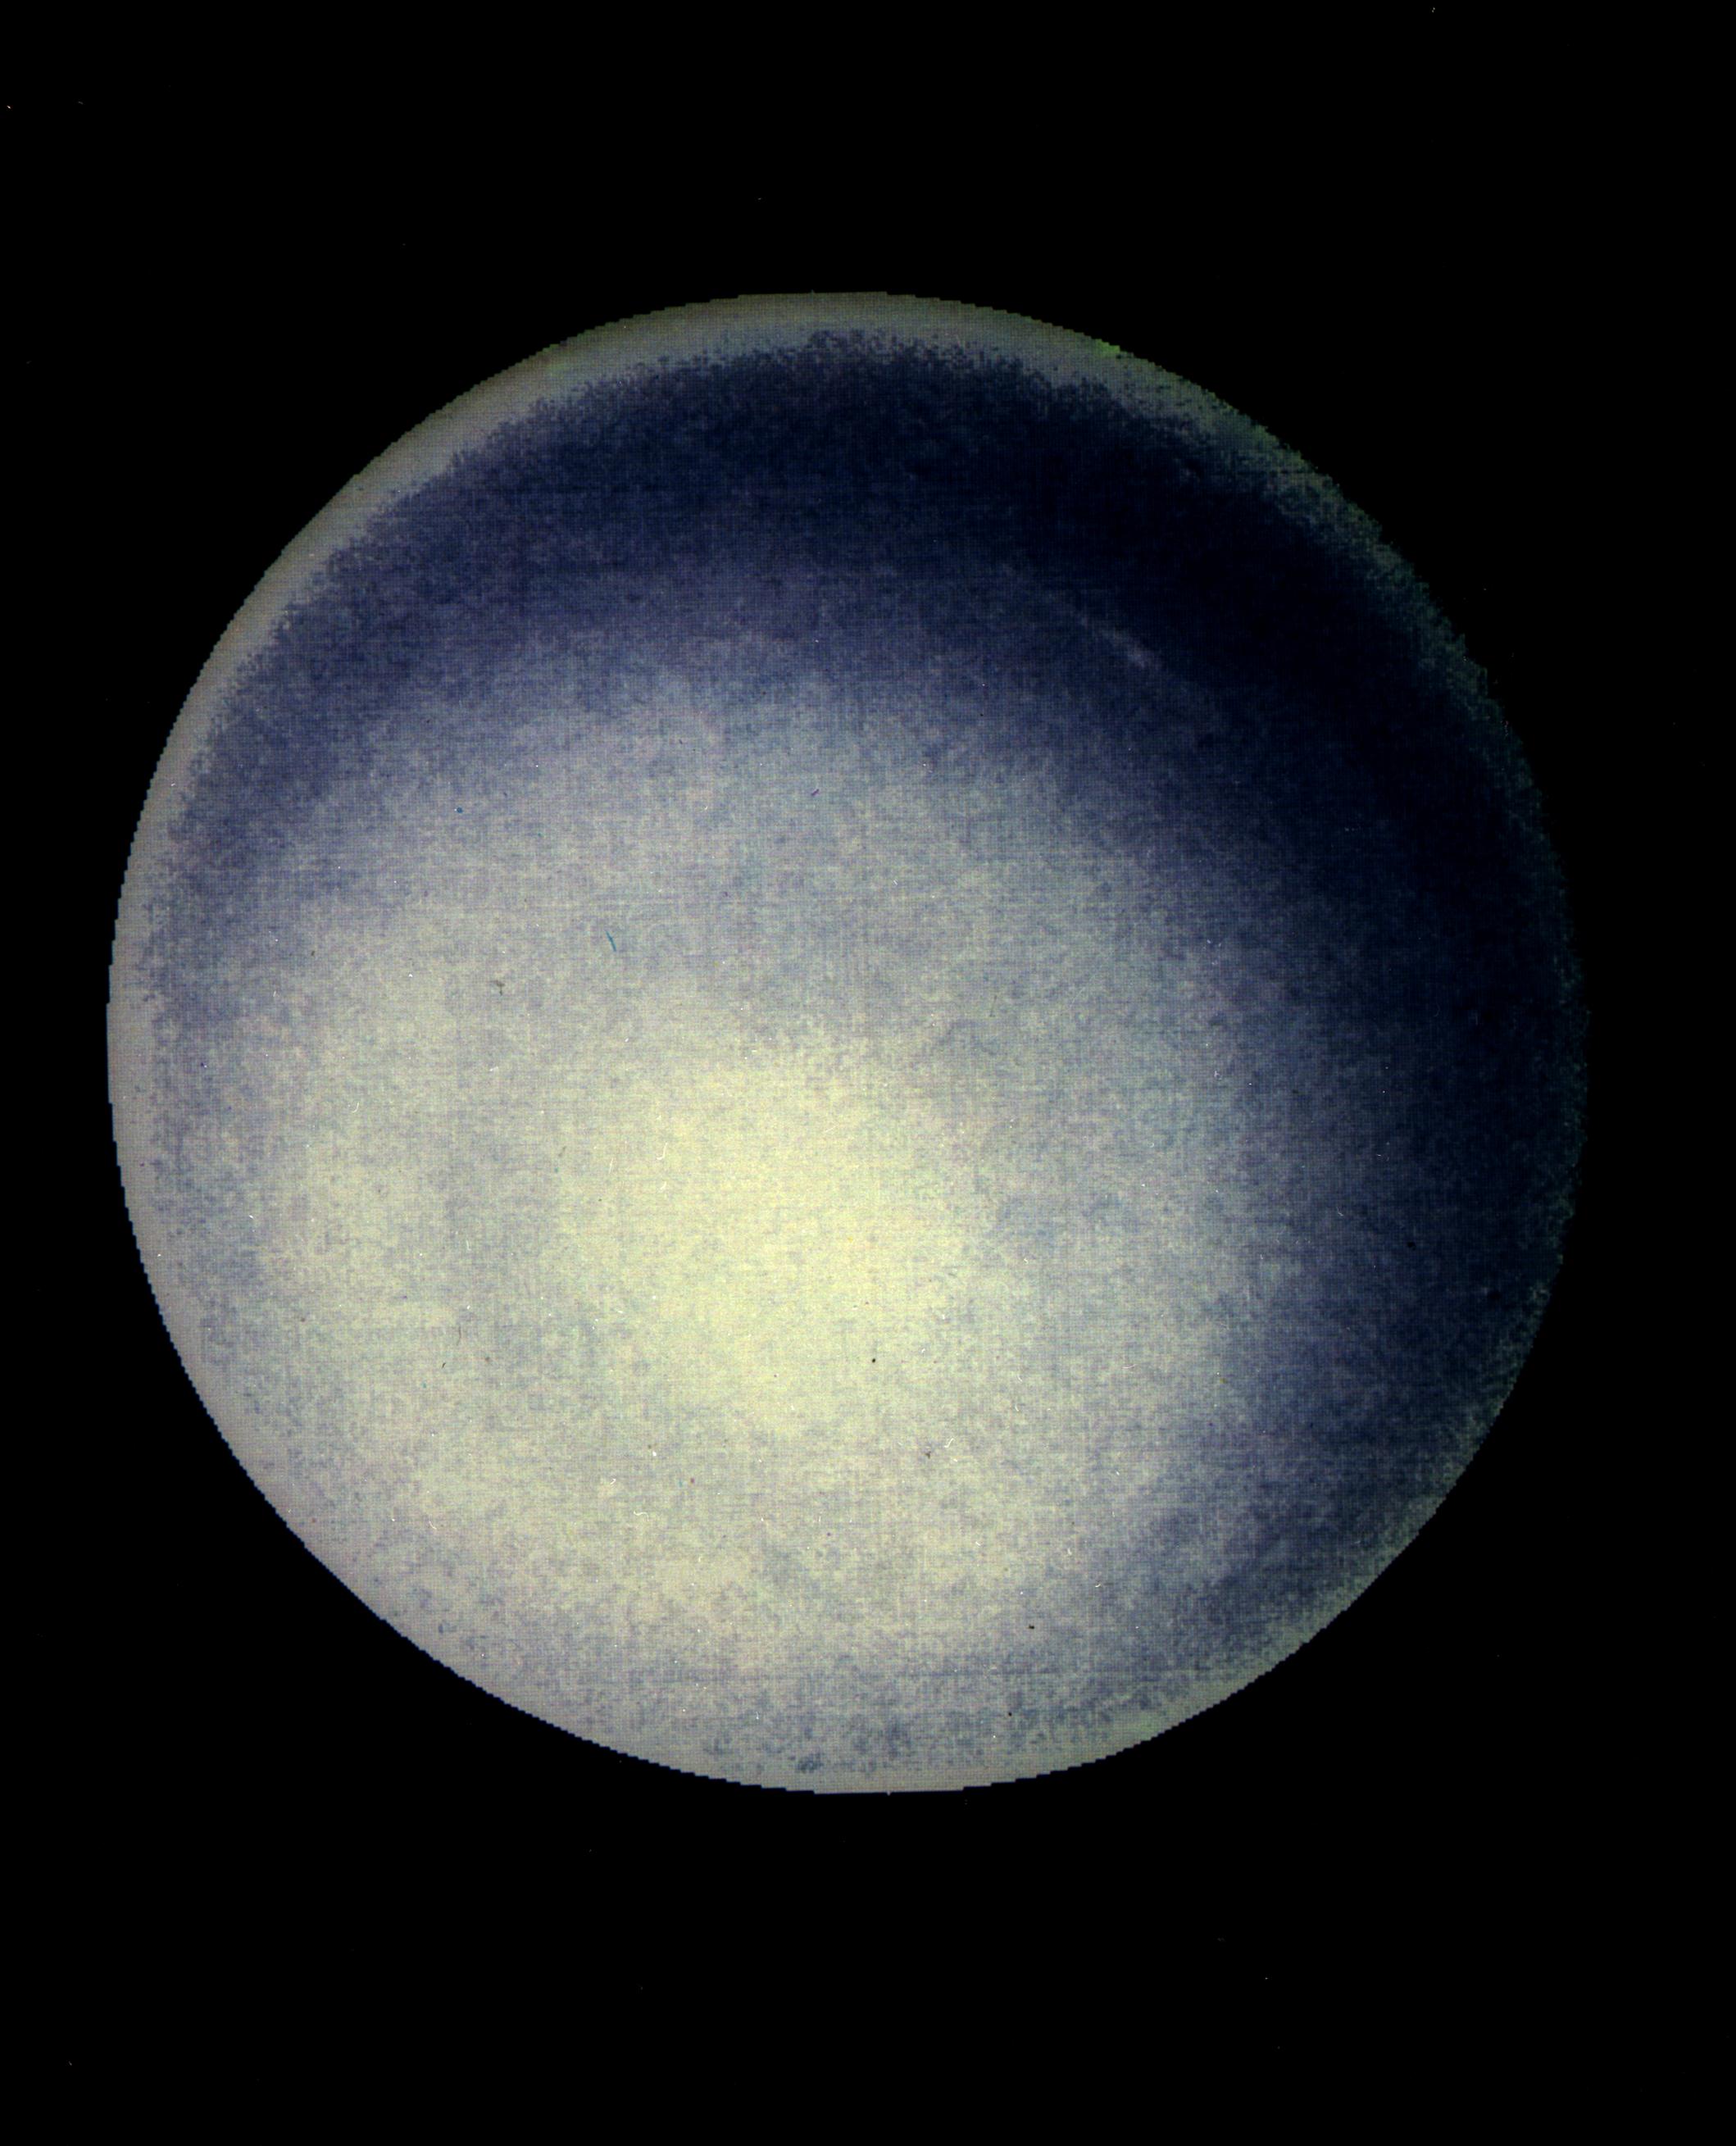
Uranus Upper Atmosphere Uranus, Voyager